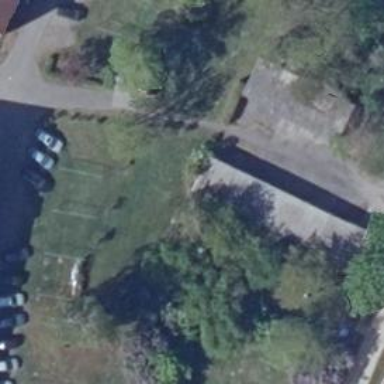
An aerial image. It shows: Group of garages.